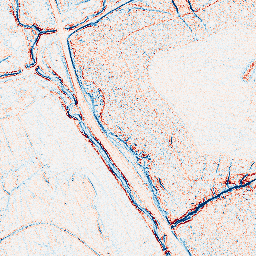
Category: edge_preserving
Decomposition family: anisotropic_diffusion
Decomposition parameters: iterations: 5
kappa: 30
gamma: 0.05
Upsampling method: regularized
Upsampling parameters: scale: 4
lambda_reg: 0.001
Upsampling scale: 4